Question: I am trying to layout a page, but I am having trouble getting my divs to work as I want.
This is how my page is showing up

But I want all the textual content to be pushed to the right, with the 'Session attended:' being next to the avatar, and no text at all underneath where the avatar is. Like there are two boxes, one small skinny one the width of the avatar and height of the entire container, and one larger the width of the textual content and the height of the container.
Here is my HTML...
'''
<div class="well row">
<div style="height: 100%; float: left;">
<img class="review-img" src="src" alt="Thumbnail">
</div>
<div class="review">
<strong>Session attended: </strong>All about the Box...ing<br>
<p style="padding-top: 8px;">Gumby likes. Gumby likes. Gumby likes. Gumby likes. Gumby likes. Gumby likes. Gumby likes. Gumby likes. Gumby likes. Gumby likes. Gumby likes. Gumby likes. Gumby likes. Gumby likes. Gumby likes. Gumby likes. Gumby likes. Gumby likes. Gumby likes. Gumby likes. Gumby likes. Gumby likes. Gumby likes. Gumby likes. Gumby likes. Gumby likes. Gumby likes. Gumby likes. Gumby likes. Gumby likes. Gumby likes. Gumby likes. Gumby likes. Gumby likes. Gumby likes. Gumby likes. Gumby likes. Gumby likes. Gumby likes. Gumby likes. Gumby likes. Gumby likes. Gumby likes. Gumby likes. Gumby likes. Gumby likes. Gumby likes. Gumby likes. Gumby likes. Gumby likes. Gumby likes. Gumby likes. Gumby likes. Gumby likes. Gumby likes. Gumby likes. Gumby likes. Gumby likes. Gumby likes. Gumby likes. Gumby likes. Gumby likes. Gumby likes. Gumby likes. Gumby likes. Gumby likes. Gumby likes. Gumby likes. Gumby likes. Gumby likes. Gumby likes. Gumby likes.</p>
<span>
<i class="fa fa-star"></i>
<i class="fa fa-star"></i>
<i class="fa fa-star"></i>
<i class="fa fa-star"></i>
<i class="fa fa-star-half-o"></i>
Gumby
<strong class="recommended"><i class="fa fa-check-circle"></i> Recommends</strong>
10/27/2014
</span>
</div>
</div>
'''
with this CSS
'''
.review {
float: left;
}
.review-img {
height: 80px;
border-radius: 8px;
}
.review {
padding: 8px;
}
.review span {
display: inline-block;
padding-top: 12px;
}
'''
I am using Bootstrap, if that isn't obvious from the above materials. I feel like this should be easy, as it is essentially just defining 2 containers inside the greater container and floating them both left, but for some reason it's giving me trouble.
Here is a jsfiddle with my code <URL>
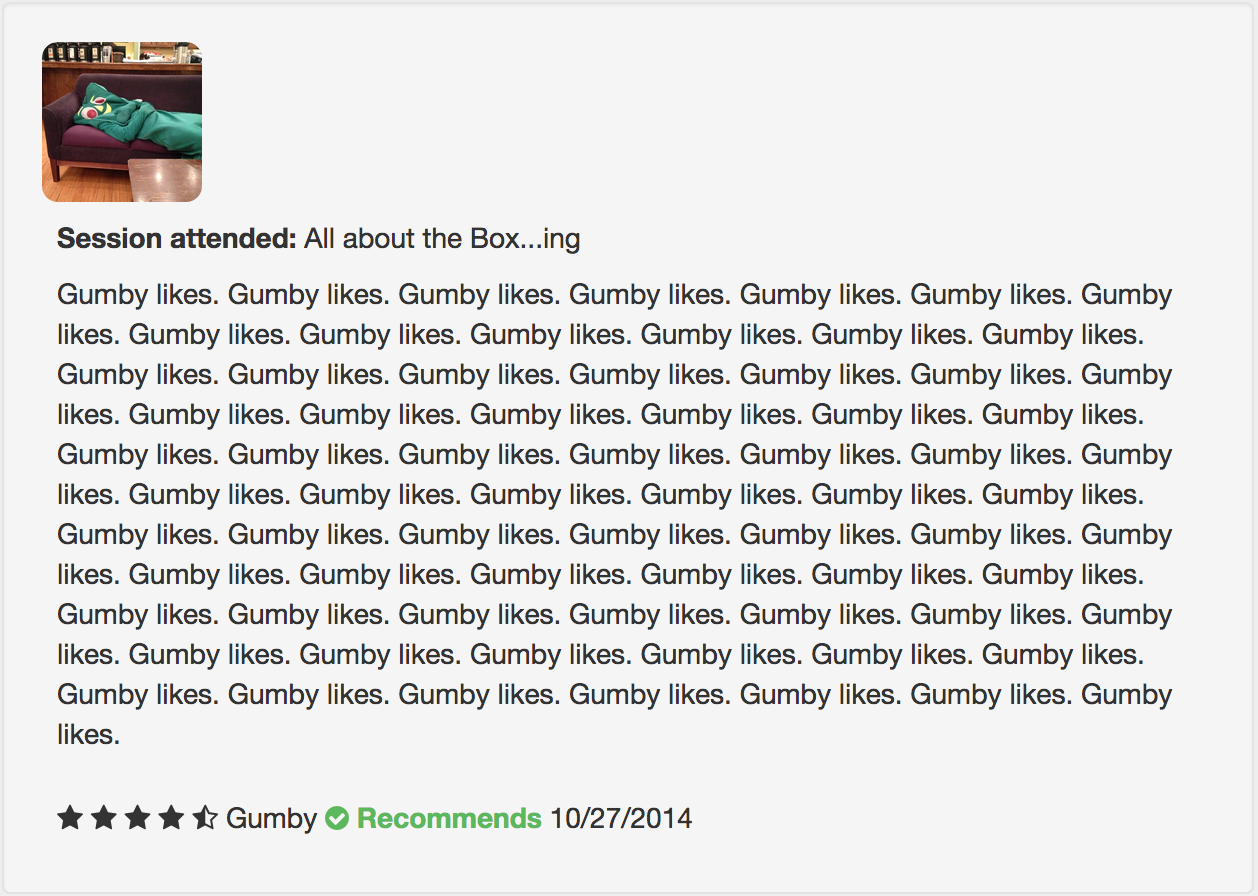
Answer: Remove 'float' from the review and give some margin to parent.
## Fiddle